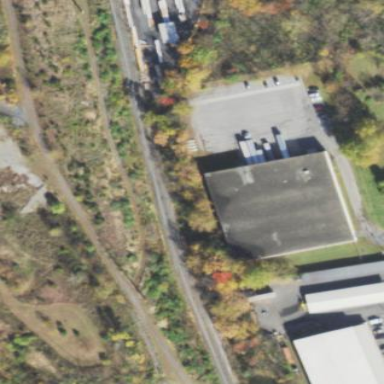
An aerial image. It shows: Warehouse.